Field crop: maize
Growth stage: 2
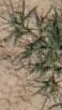
Species: salsola